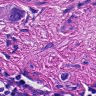
Metastatic tissue present: yes